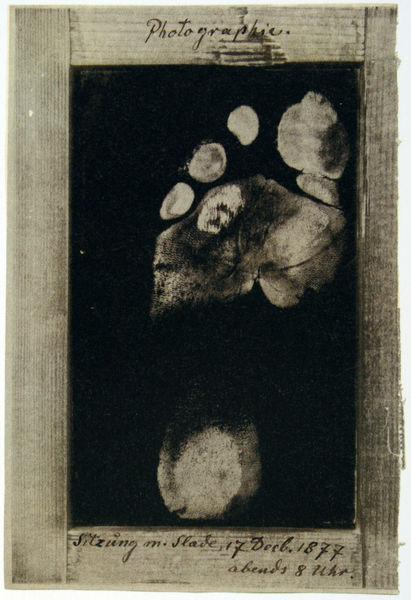
Titel: Rußabdruck entstanden in einer Sitzung mit Slade am 17.12.1877
Standort: Nürnberg
Institution: Germanisches Nationalmuseum
Schlagwörter: white, black, dark, france, gray, old, painting, picture, print, wooden, wood, naked, nude, background, german, child, feet, evening, drawing, paper, black and white, frame, dots, shadow, wrinkles, french, writing, photo, abstract, small, photographic, ink, square, foot, study, circle, lines, bare, fingers, book, pad, baby, four, tan, page, little, foto, photograph, photography, photographie, black & white, text, big, silhouette, pied, words, time, press, early, chiaroscuro, emotion, negative, toe, toes, balck, footprints, typography, 8, slade, fuß, uhr, fotography, footprint, imprint, dark color, december, typo, 1877, 1877., bale, writin, silzing, abend 8 uhr, 187, wooden frame, tiny, abdruck, sitzung, fuddabdruck, röntgen, arzt, medizin, dezember, 8 uhr, abends, abends 8 uhr, zehen, zeh, 18773, silzing m slade, 3 toes, scenary, xray, heel, writng, dec, 17, foot baby, medical, pé, session, sitzung mit slade, phtographie, 17 dezember, alphabets, bal of foot, situng, bufoot